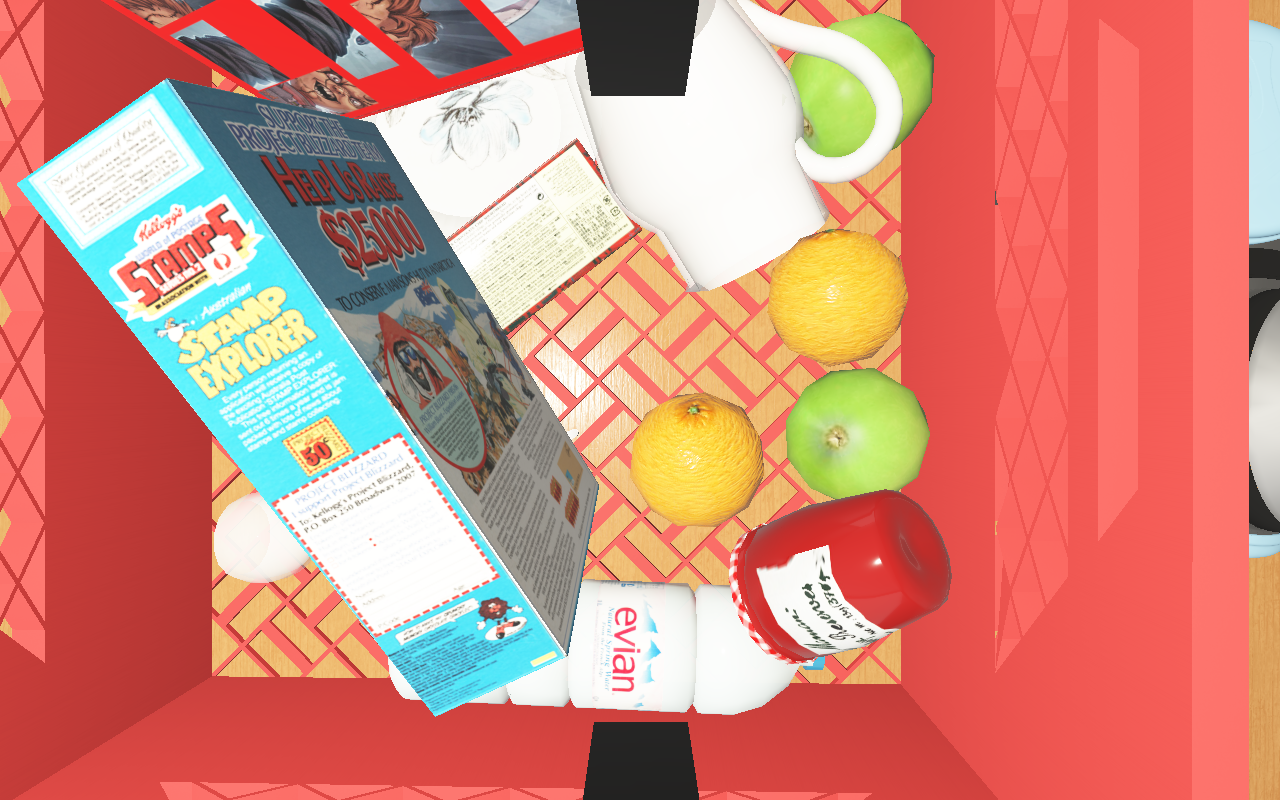
Objects in the scene:
carafe
apple
orange
spoon
plate
wineglass
honey jar
cereal box
biscuit box